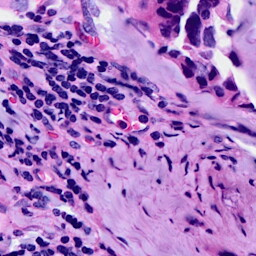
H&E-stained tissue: Breast